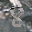
Label: 8